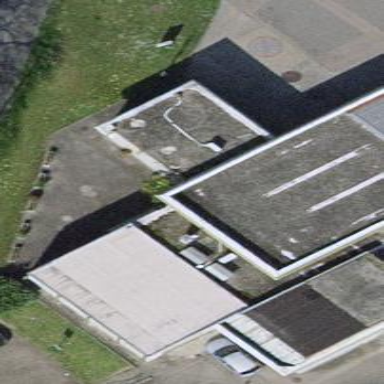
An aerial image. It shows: Building designated for providing fuel.